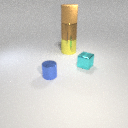
large yellow metal cylinder below large brown metal cylinder